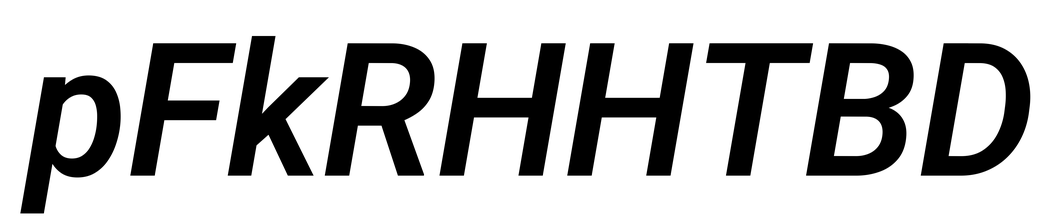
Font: Roboto-Italic_SemiBold_Italic